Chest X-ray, PA view. Patient: 30 years old, sex M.
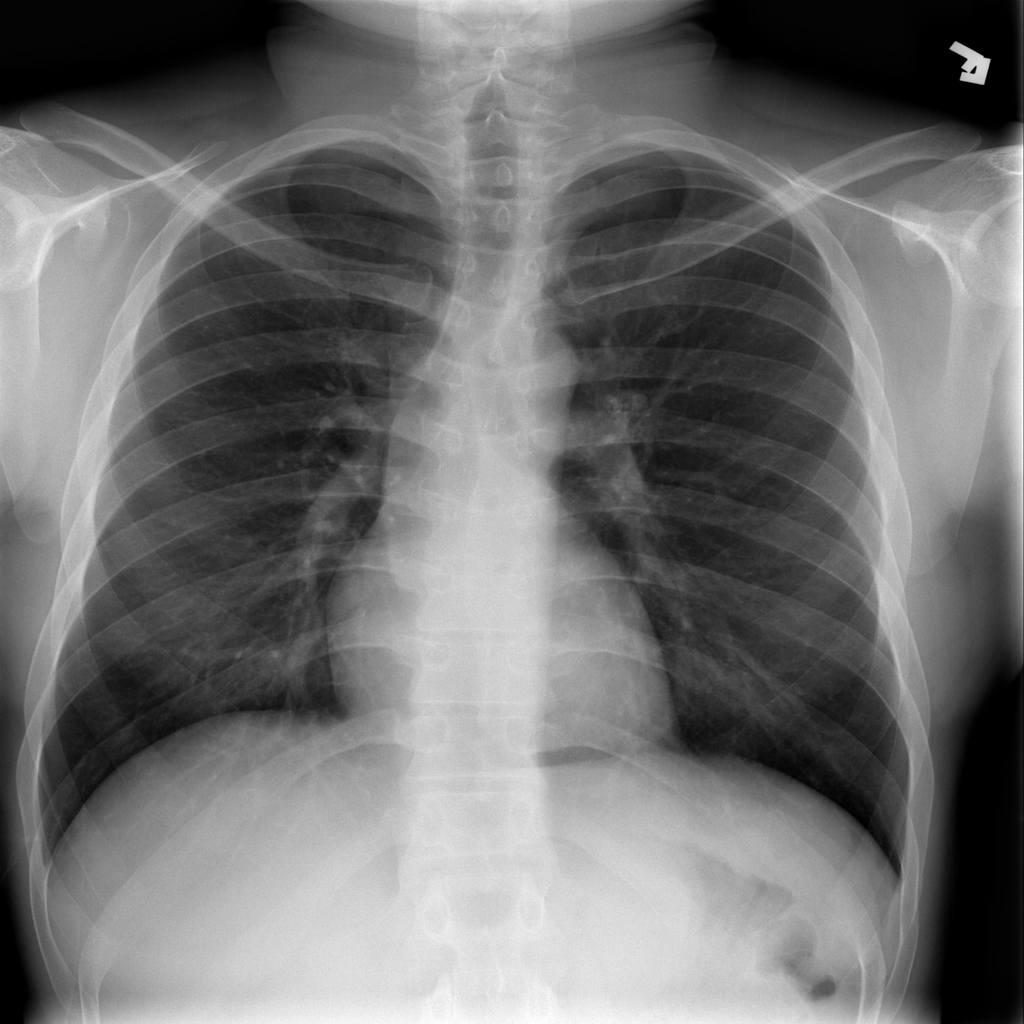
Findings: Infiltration